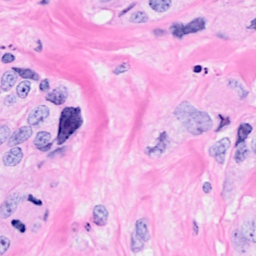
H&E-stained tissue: Breast